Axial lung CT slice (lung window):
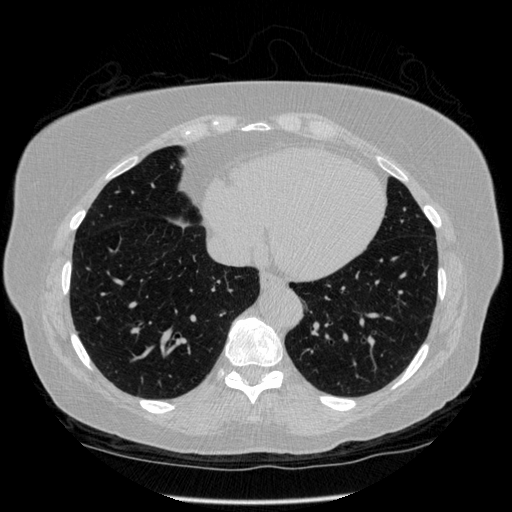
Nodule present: no